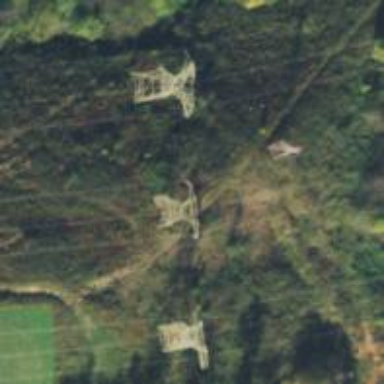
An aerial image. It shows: Lattice structure tower used for power transmission.